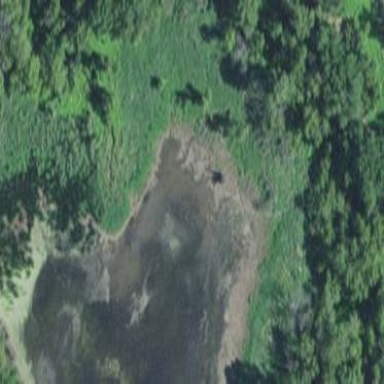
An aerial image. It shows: Marsh wetland.